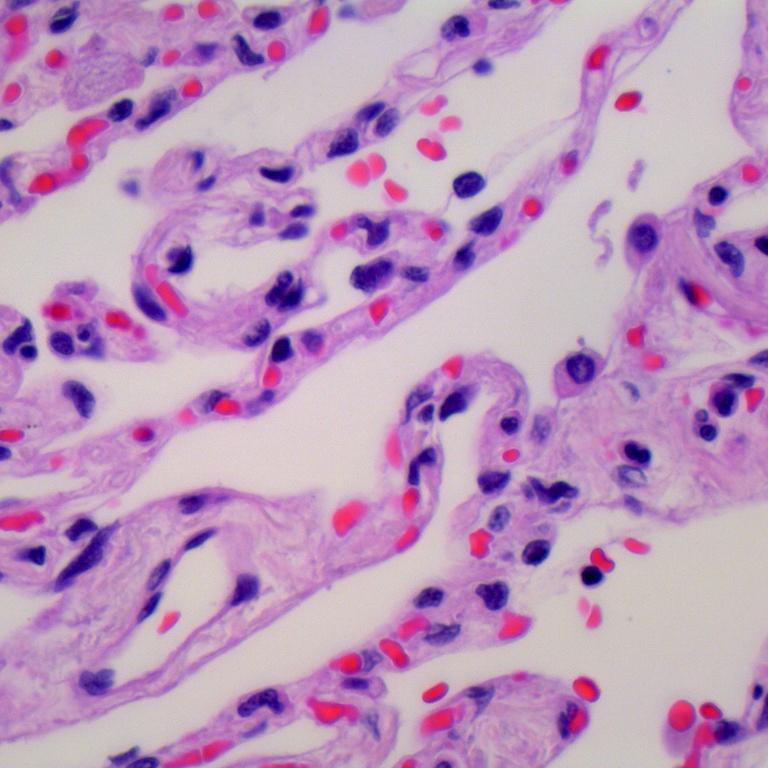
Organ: lung
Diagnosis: benign